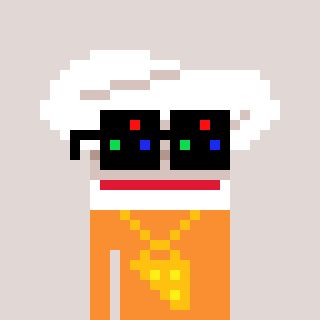
a pixel art character with square black sunglasses, a chef hat-shaped head and a orange-colored body on a warm background